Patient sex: M
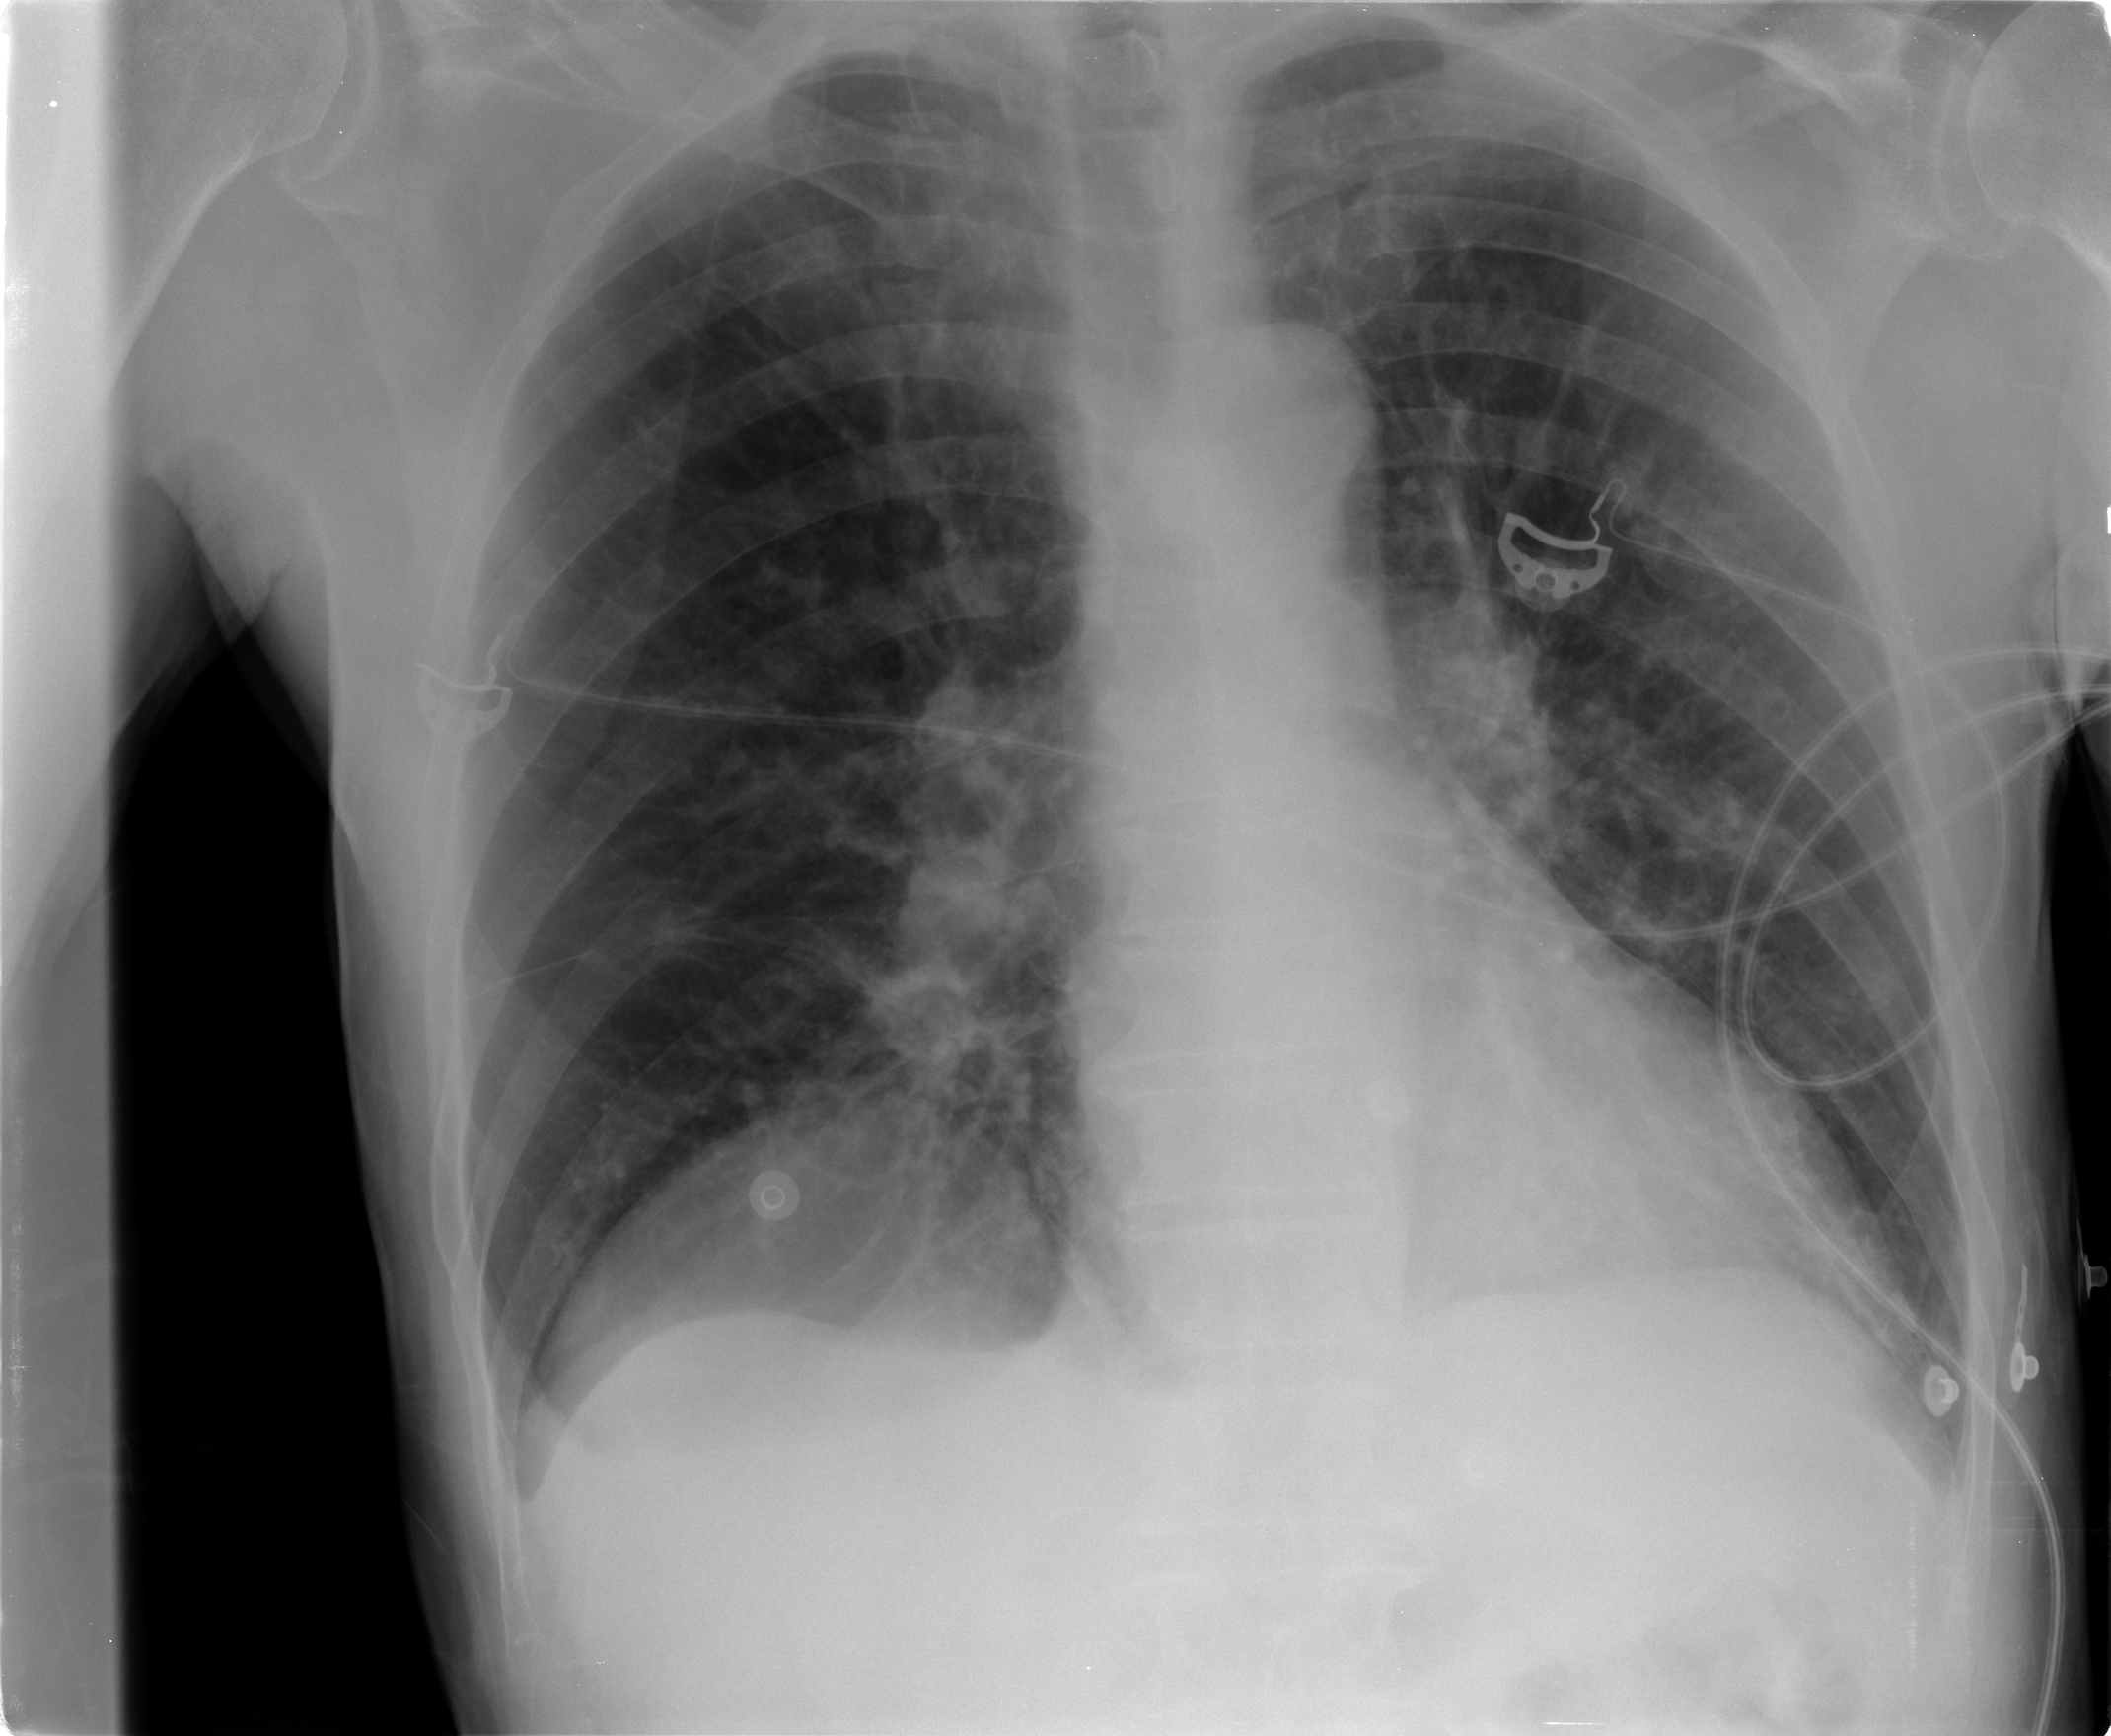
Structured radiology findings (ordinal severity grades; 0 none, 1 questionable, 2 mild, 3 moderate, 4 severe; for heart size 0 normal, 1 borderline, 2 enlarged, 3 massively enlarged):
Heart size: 0
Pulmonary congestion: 2
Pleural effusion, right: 0
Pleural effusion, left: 0
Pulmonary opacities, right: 0
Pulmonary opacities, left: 0
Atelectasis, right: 0
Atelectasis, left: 0